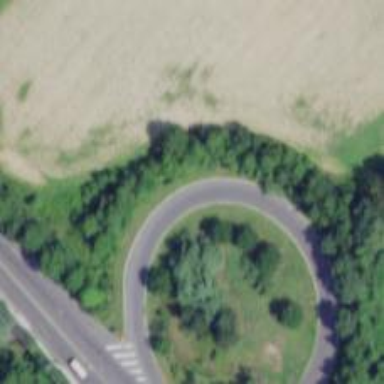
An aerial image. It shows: Asphalt road with jughandle junction. The road is classified as secondary link.